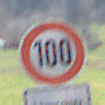
Verkehrszeichen: Geschwindigkeit100
Zusatzzeichen unten: HinweisDurchVerbaleAngabe6
Umgebung: Outdoor, Nature
Tageszeit: MorningAfternoon
Wetter: PartlyCloudy
Licht: Natural
Jahreszeit: NotSpecified
Kontrast: HighContrast